Interaction volume radius: 10 \u00c5
Interaction volume height: 35 \u00c5
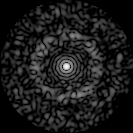
Disorder parameter: 0.8384